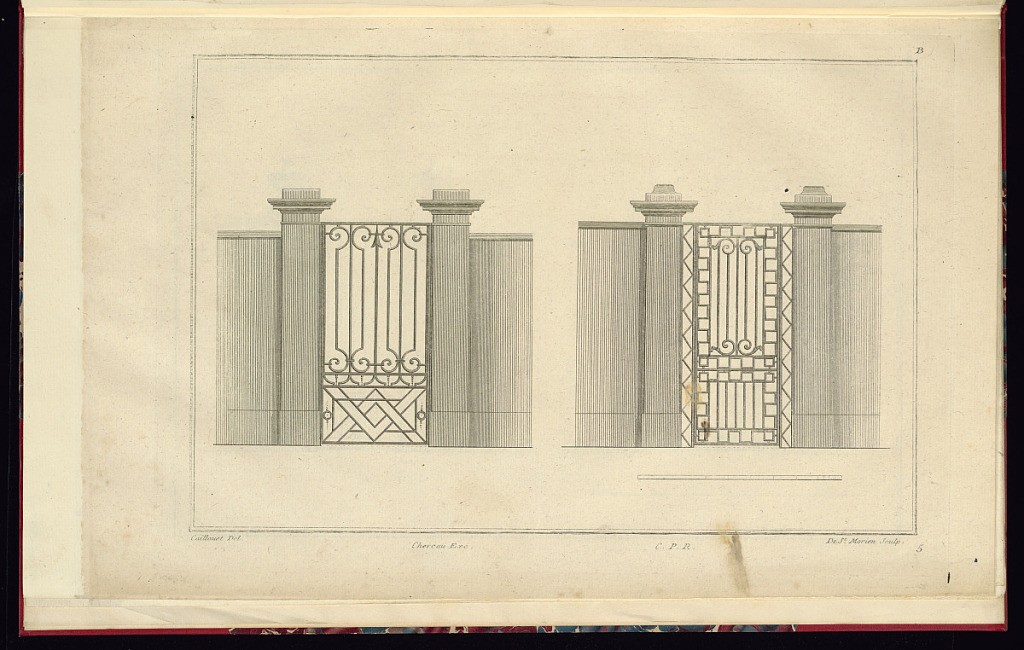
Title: Two Gate Designs
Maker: Caillouet, French, mid-18th century
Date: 1775–87
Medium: Engraving and etching on paper
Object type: Print
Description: Two designs for gates, each with single wrought-iron doors featuring geometric and scrolling bands, with arrow, beads, and scrolling leaf ornament details. The plates are signed and numbered.